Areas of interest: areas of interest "Changzhou Aide Huajia Lighting Co., Ltd."
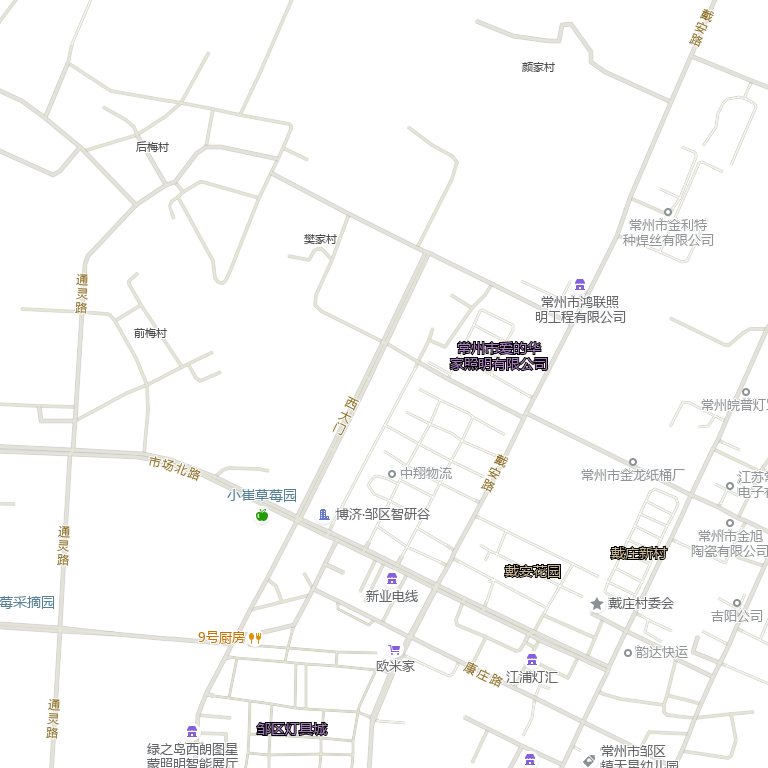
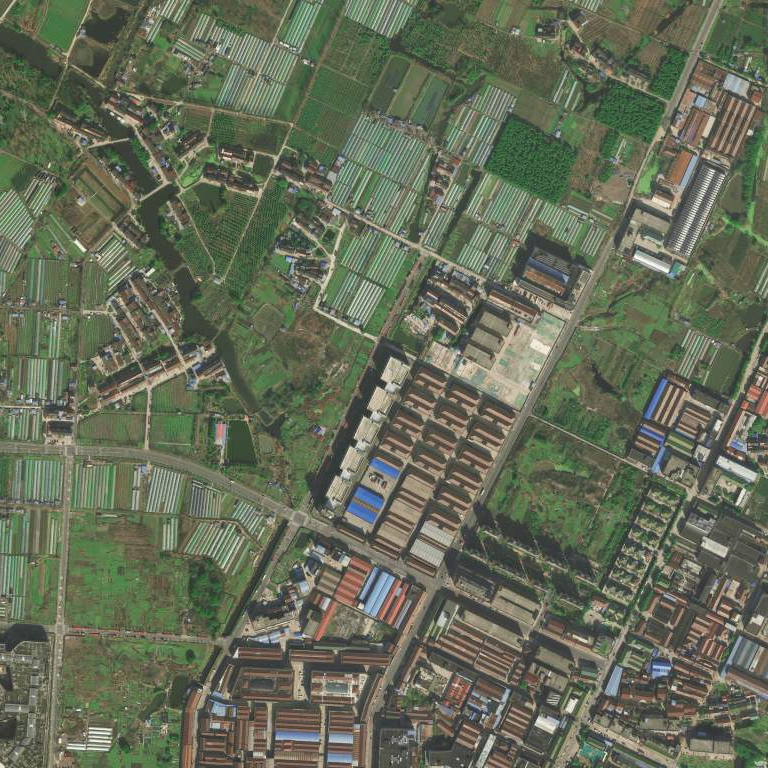